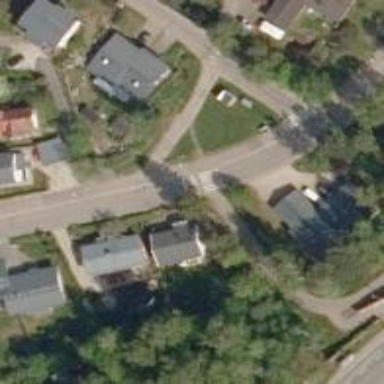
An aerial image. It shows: Asphalt cycleway with crossing.